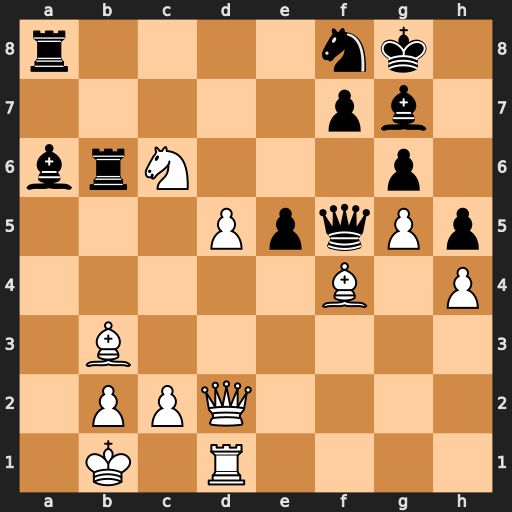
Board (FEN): r4nk1/5pb1/brN3p1/3PpqPp/5B1P/1B6/1PPQ4/1K1R4
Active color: w
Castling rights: -
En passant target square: -
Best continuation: Ne7+ Kh8 Nxf5